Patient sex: M
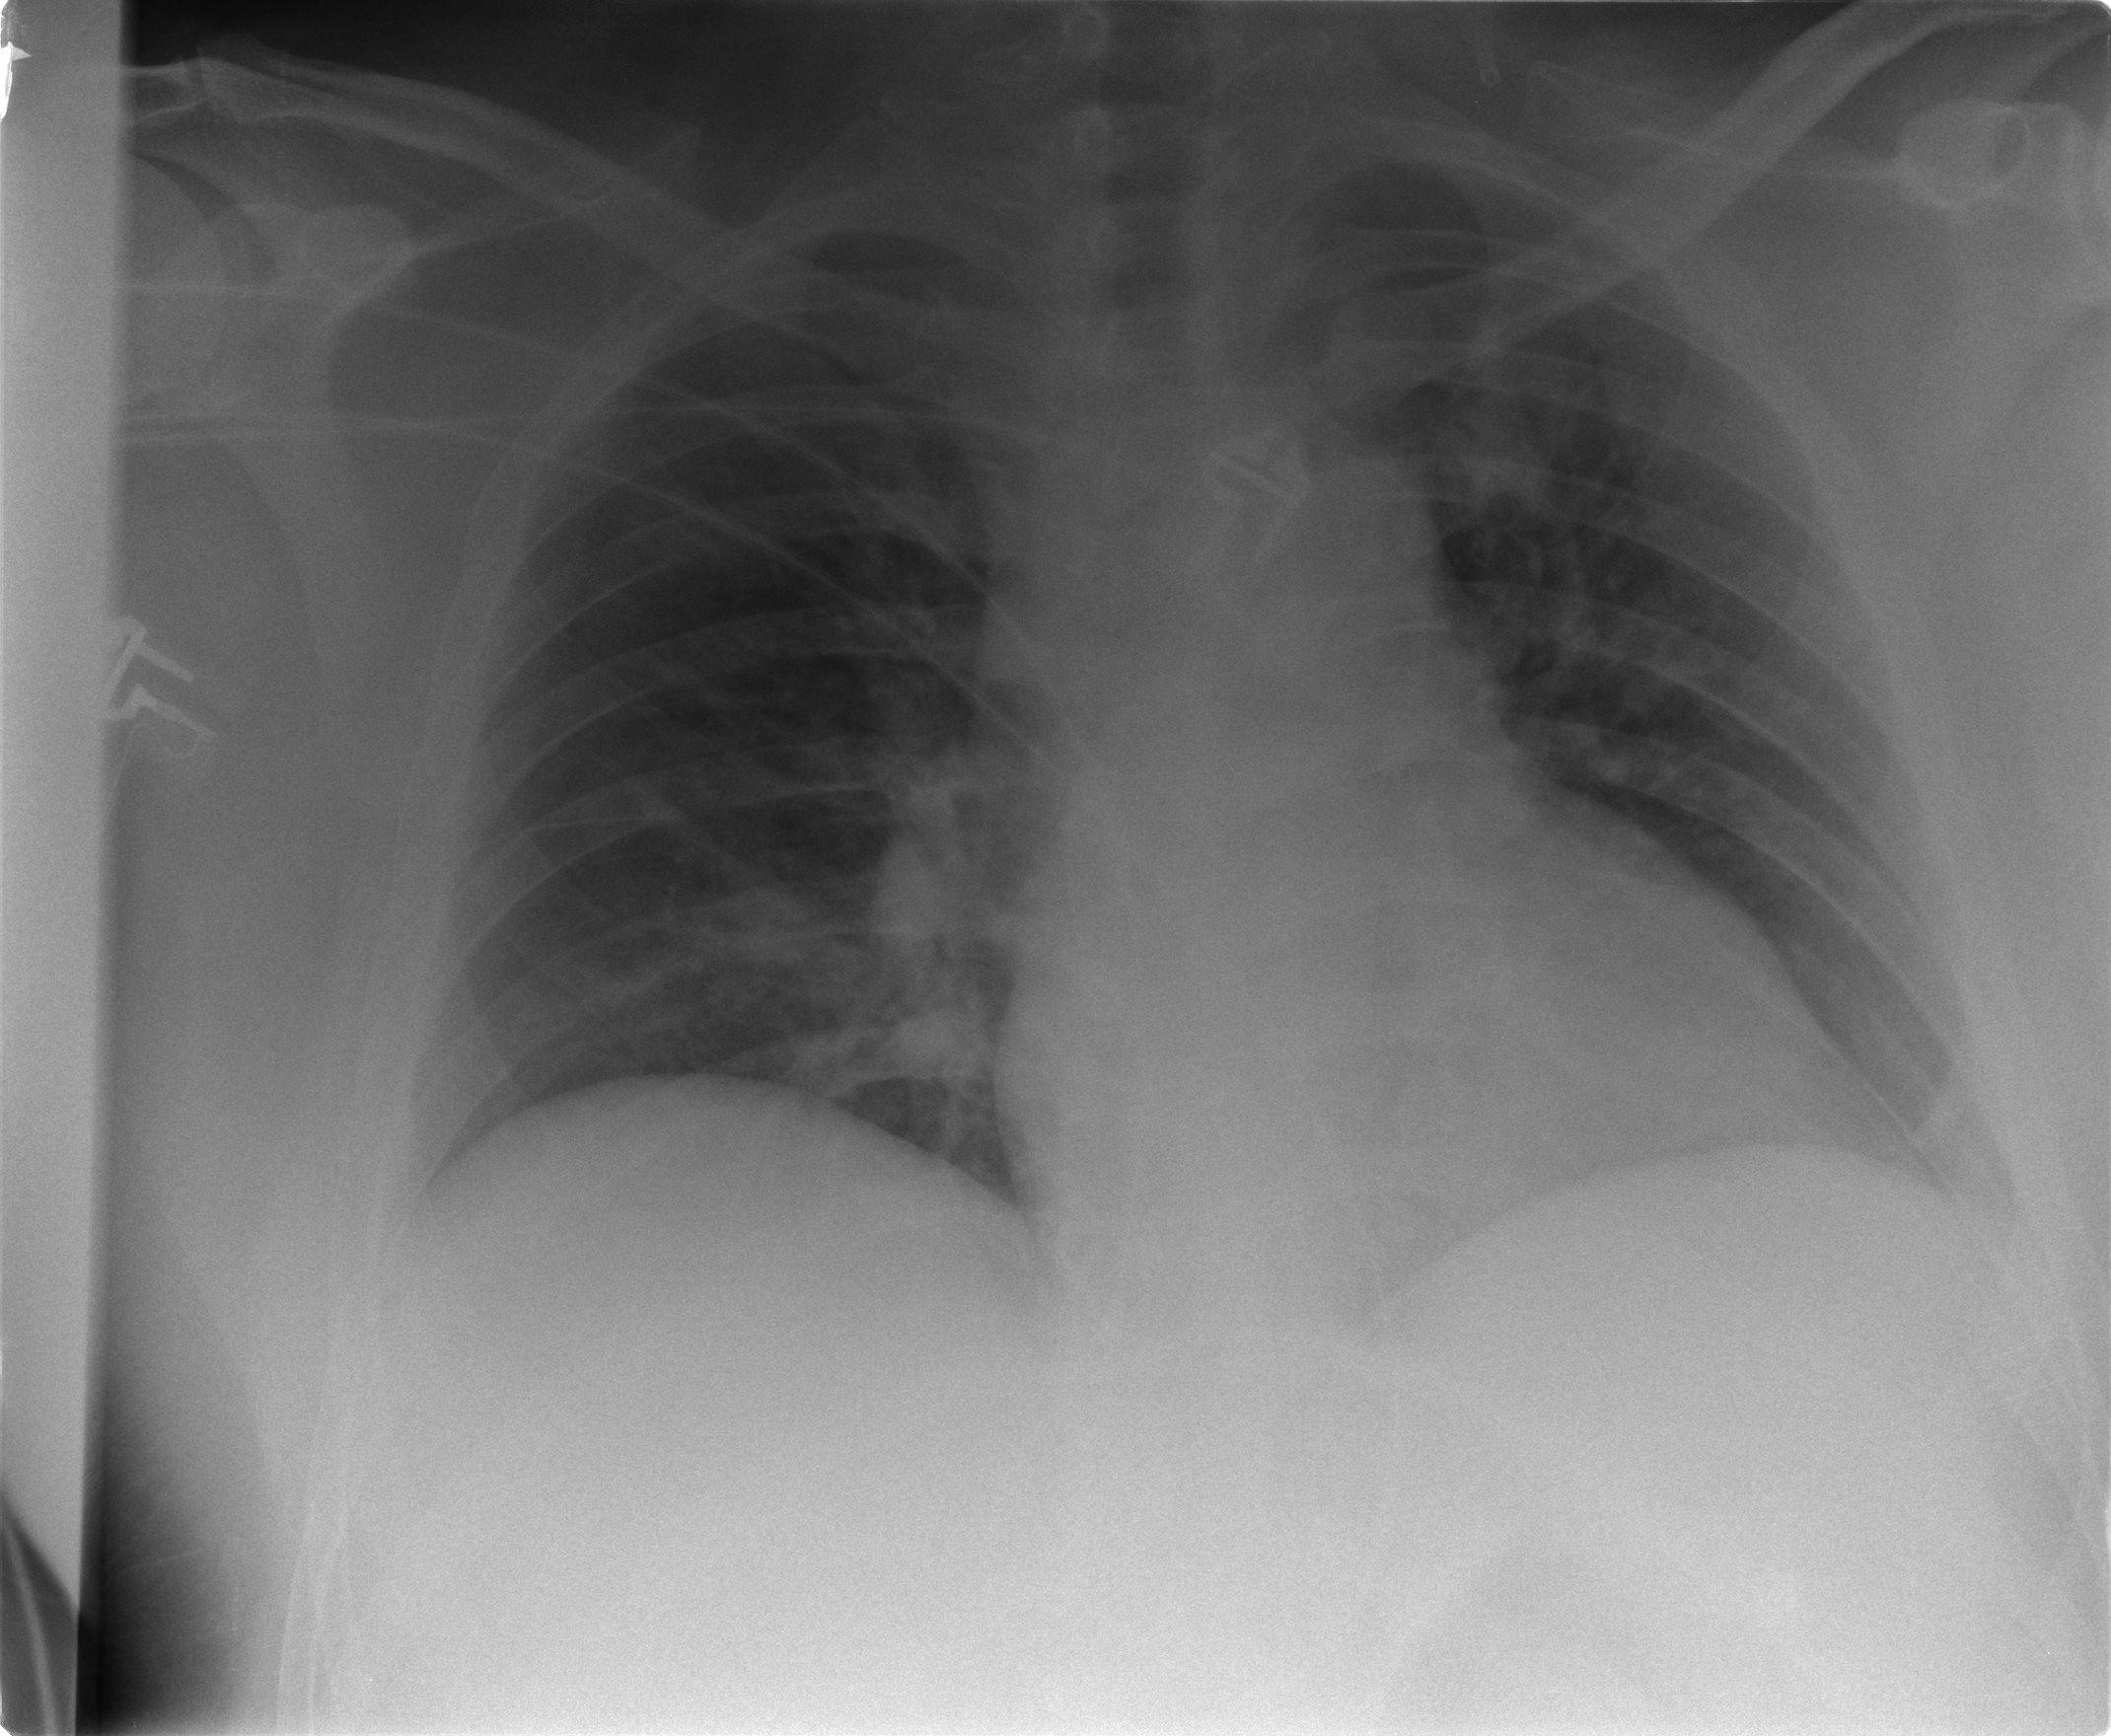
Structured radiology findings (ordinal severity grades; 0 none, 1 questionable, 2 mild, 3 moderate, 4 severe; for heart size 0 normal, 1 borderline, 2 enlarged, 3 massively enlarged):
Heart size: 2
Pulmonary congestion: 2
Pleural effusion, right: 0
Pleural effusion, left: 1
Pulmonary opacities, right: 0
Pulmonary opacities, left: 0
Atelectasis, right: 2
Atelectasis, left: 2